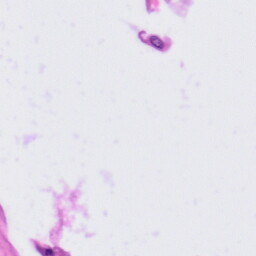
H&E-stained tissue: Tonsil